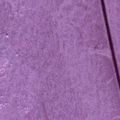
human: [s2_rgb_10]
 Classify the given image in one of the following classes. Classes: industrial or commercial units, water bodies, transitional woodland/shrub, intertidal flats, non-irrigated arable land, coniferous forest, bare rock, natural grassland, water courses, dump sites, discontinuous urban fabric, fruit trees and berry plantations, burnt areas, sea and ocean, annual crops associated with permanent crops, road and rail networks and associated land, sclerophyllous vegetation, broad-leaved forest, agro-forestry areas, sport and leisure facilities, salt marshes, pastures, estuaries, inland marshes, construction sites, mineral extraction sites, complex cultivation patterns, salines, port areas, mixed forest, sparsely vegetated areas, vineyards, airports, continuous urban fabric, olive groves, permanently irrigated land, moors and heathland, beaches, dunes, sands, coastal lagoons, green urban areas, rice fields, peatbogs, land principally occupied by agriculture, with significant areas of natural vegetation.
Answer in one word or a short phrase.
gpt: sea and ocean